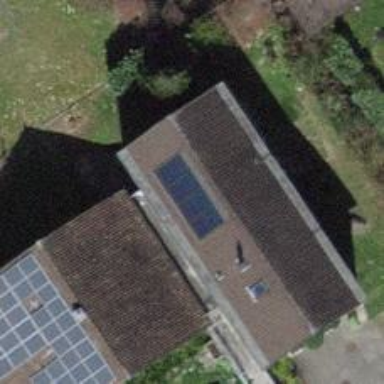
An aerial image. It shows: Solar power generator with photovoltaic panels.